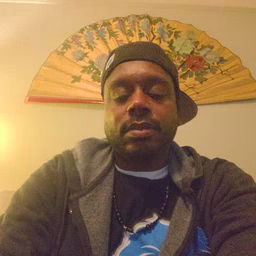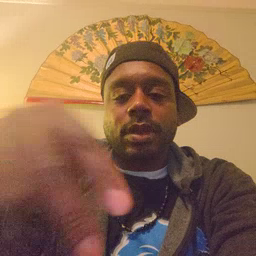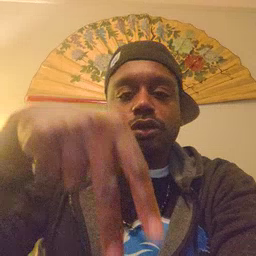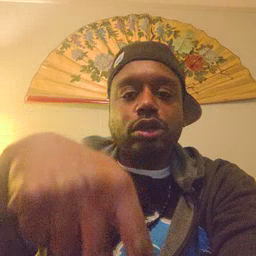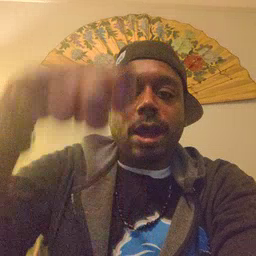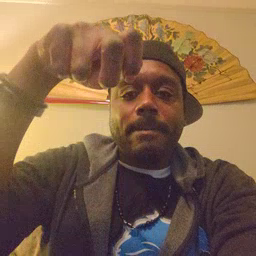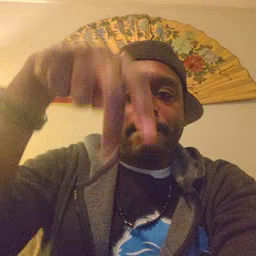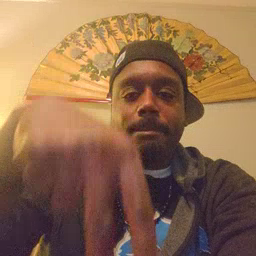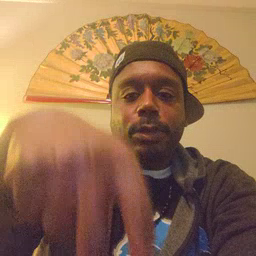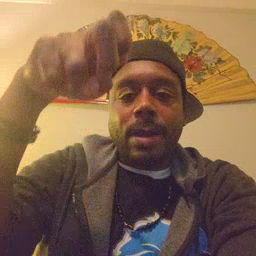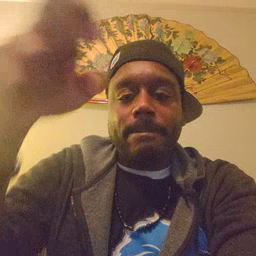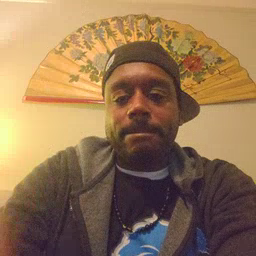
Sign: jump